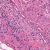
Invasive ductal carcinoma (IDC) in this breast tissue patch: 1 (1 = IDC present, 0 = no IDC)